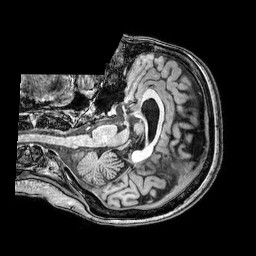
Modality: T1w
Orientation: axial
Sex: female
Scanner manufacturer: philips
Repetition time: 0.008075 s
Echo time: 0.00369 s